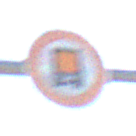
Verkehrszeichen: VerbotKennzeichnungspflichtigeKraftfahrzeugeGefaehrlicheGueter
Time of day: MorningAfternoon
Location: Outdoor (Suburban)
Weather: PartlyCloudy
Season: NotSpecified
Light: Natural